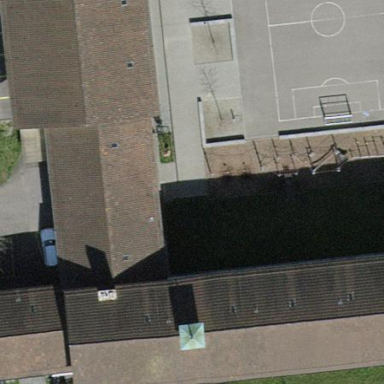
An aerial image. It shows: Building with tiled roof.